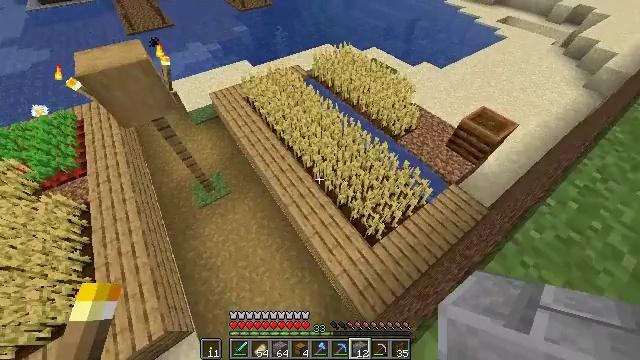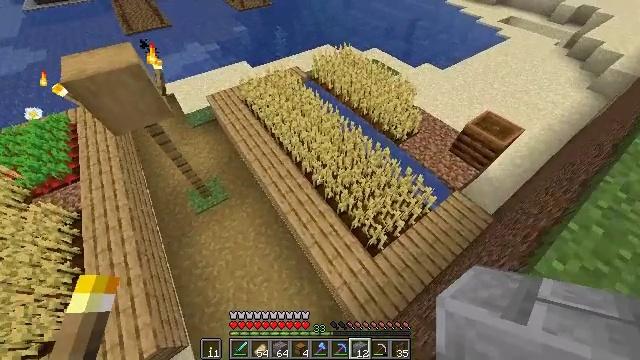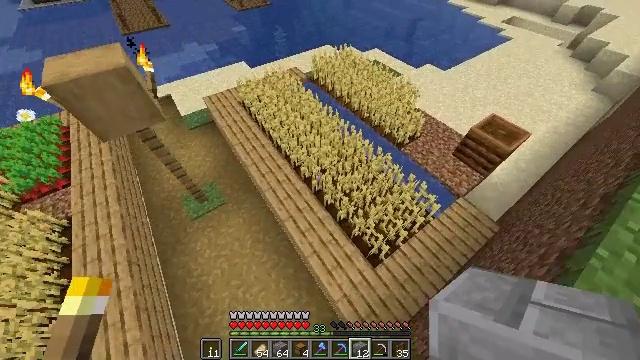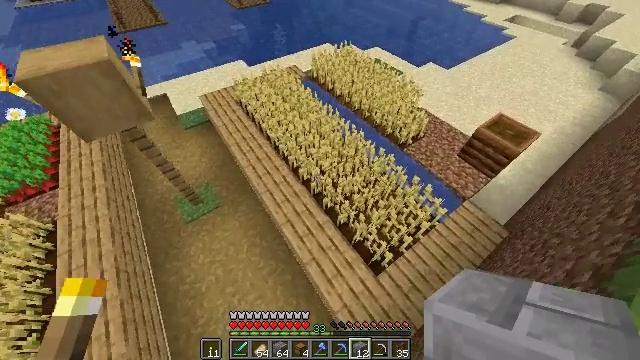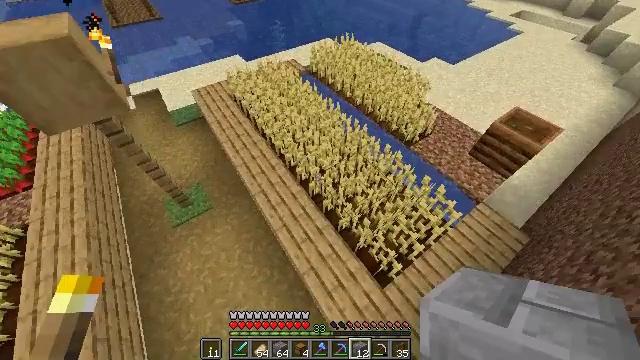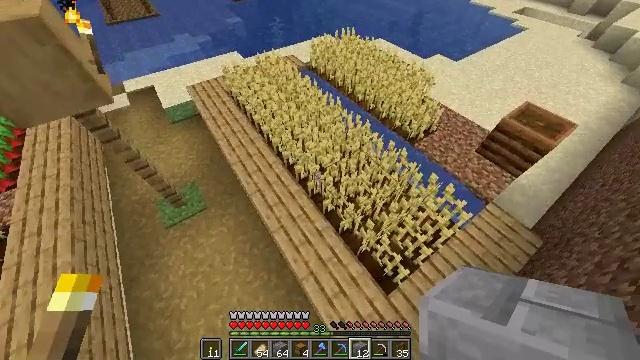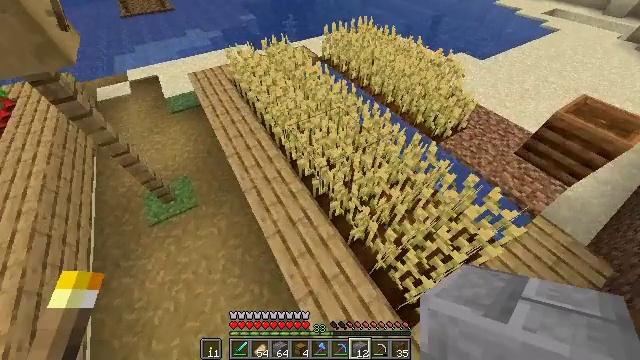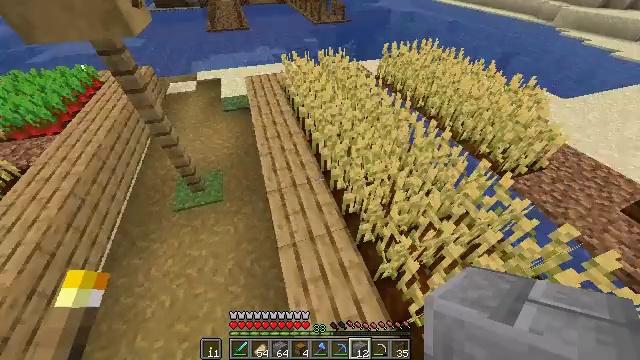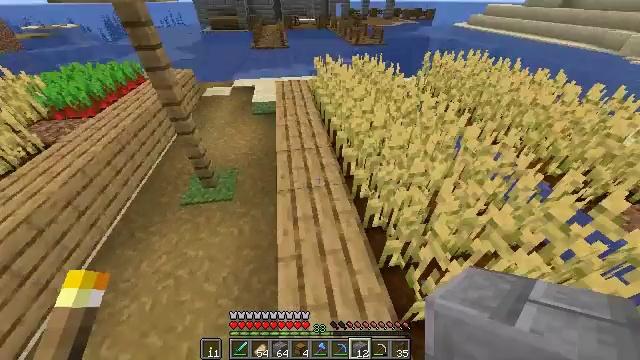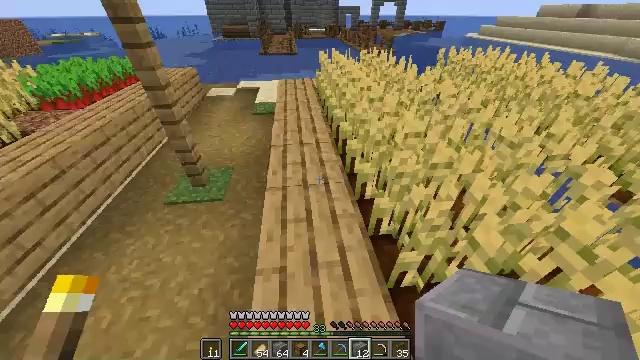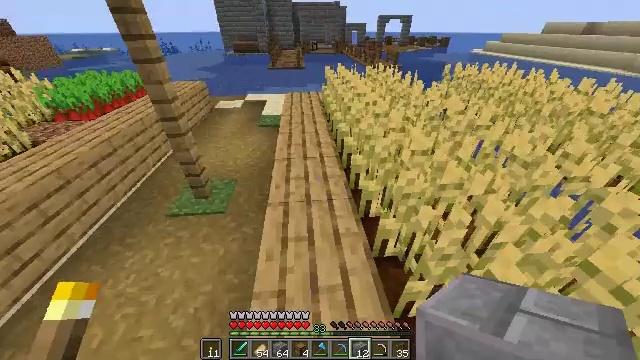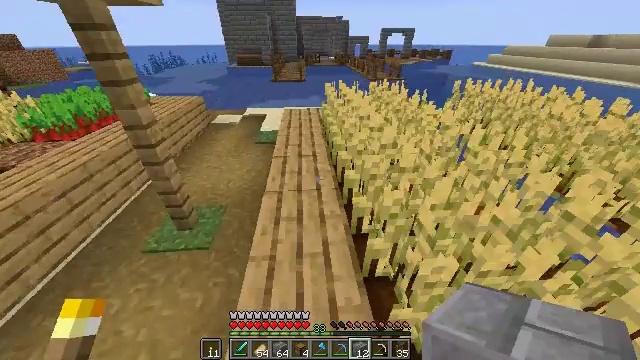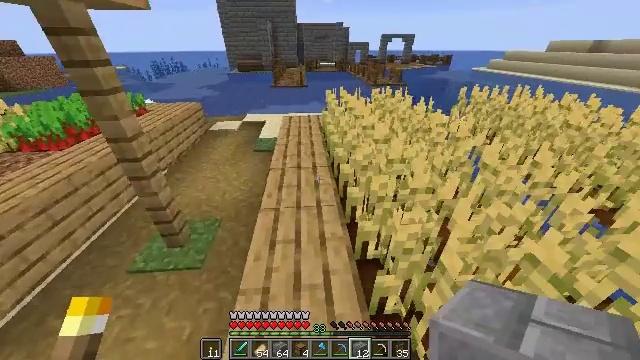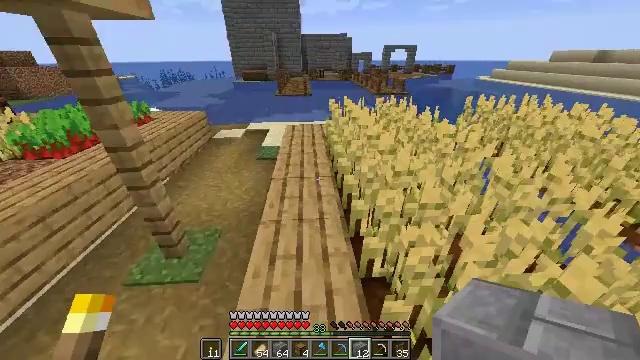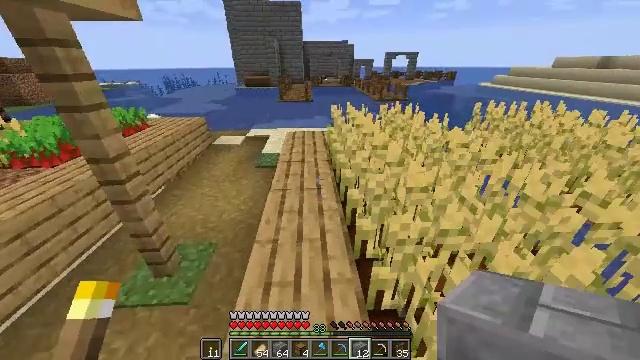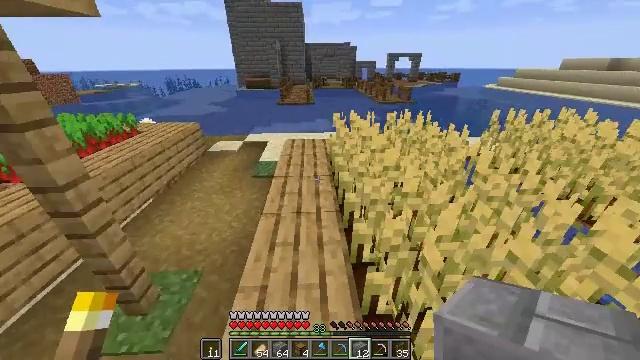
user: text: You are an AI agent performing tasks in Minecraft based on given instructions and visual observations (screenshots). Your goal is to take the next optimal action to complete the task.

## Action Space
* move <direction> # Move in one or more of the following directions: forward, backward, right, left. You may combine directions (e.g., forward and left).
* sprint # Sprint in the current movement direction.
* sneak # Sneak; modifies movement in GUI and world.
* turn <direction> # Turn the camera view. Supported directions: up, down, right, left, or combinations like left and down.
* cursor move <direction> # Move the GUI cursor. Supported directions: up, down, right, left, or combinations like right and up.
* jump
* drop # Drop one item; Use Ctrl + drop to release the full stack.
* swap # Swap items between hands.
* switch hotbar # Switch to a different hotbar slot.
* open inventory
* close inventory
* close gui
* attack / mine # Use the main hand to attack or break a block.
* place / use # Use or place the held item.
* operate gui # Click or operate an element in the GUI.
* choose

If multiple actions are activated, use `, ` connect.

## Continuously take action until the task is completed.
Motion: motion action
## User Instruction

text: Mine the smooth stone.
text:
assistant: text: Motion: move forward, sprint
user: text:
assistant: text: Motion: move forward, sprint
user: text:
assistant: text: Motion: move forward
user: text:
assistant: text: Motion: move forward
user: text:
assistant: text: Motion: move forward
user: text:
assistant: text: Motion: move forward, turn left and up
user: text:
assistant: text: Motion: move forward, sprint, turn left and up
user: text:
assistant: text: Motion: move forward, sprint, turn left and up
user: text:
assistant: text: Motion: move forward, sprint, turn left and up
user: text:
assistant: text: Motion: move forward, sprint, turn left and up
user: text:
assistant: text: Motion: move forward, turn up
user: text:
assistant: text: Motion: move forward, turn up
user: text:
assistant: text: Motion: move forward, sprint, turn up
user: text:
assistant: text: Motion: move forward, sprint, turn up
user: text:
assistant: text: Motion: move forward, sprint
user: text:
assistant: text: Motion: move forward
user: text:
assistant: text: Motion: move forward, turn left
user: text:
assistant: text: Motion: move forward, turn left and up
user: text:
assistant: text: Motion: move forward, sprint, turn left
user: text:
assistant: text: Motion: move forward, sprint
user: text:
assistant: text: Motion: move forward, sprint
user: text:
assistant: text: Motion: move forward
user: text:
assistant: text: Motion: move forward
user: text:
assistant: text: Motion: move forward
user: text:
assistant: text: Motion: move forward, sprint
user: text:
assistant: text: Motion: move forward, sprint
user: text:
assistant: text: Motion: move forward, sprint, turn right
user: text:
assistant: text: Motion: move forward, sprint, turn right
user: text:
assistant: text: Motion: move forward
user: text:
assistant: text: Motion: move forward